Chest X-ray. View position: PA
Patient age: 53
Patient sex: F
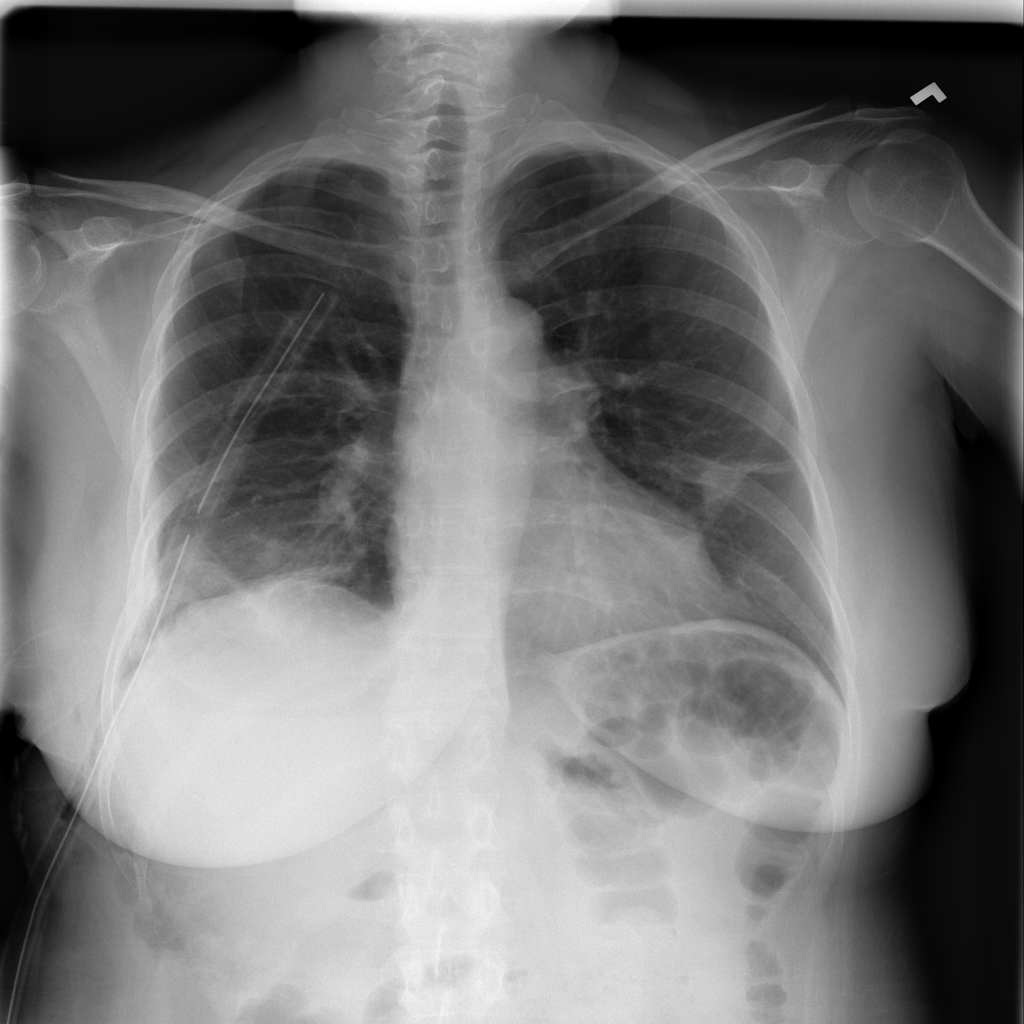
Finding: Pneumothorax